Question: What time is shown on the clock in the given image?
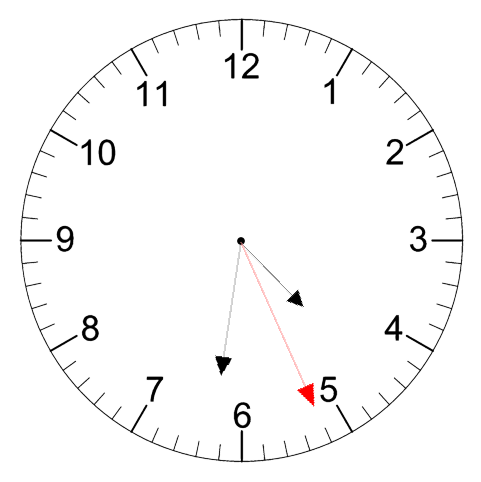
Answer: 04:31:26